Field crop: maize
Growth stage: 2
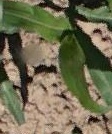
Species: maize